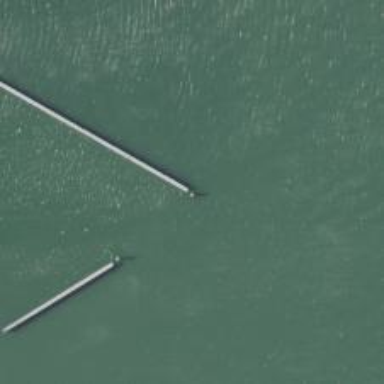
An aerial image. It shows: Breakwater structure.